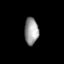
Tissue: prostate
Cell type: Fibroblasts
Senescence score: 0.74
Nuclear area (px): 370
Mean DAPI intensity: 153.768